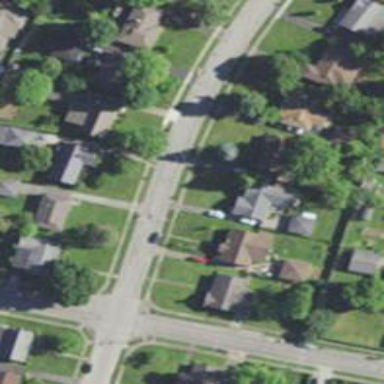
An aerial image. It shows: Neighborhood.